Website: lowes
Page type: billing-address
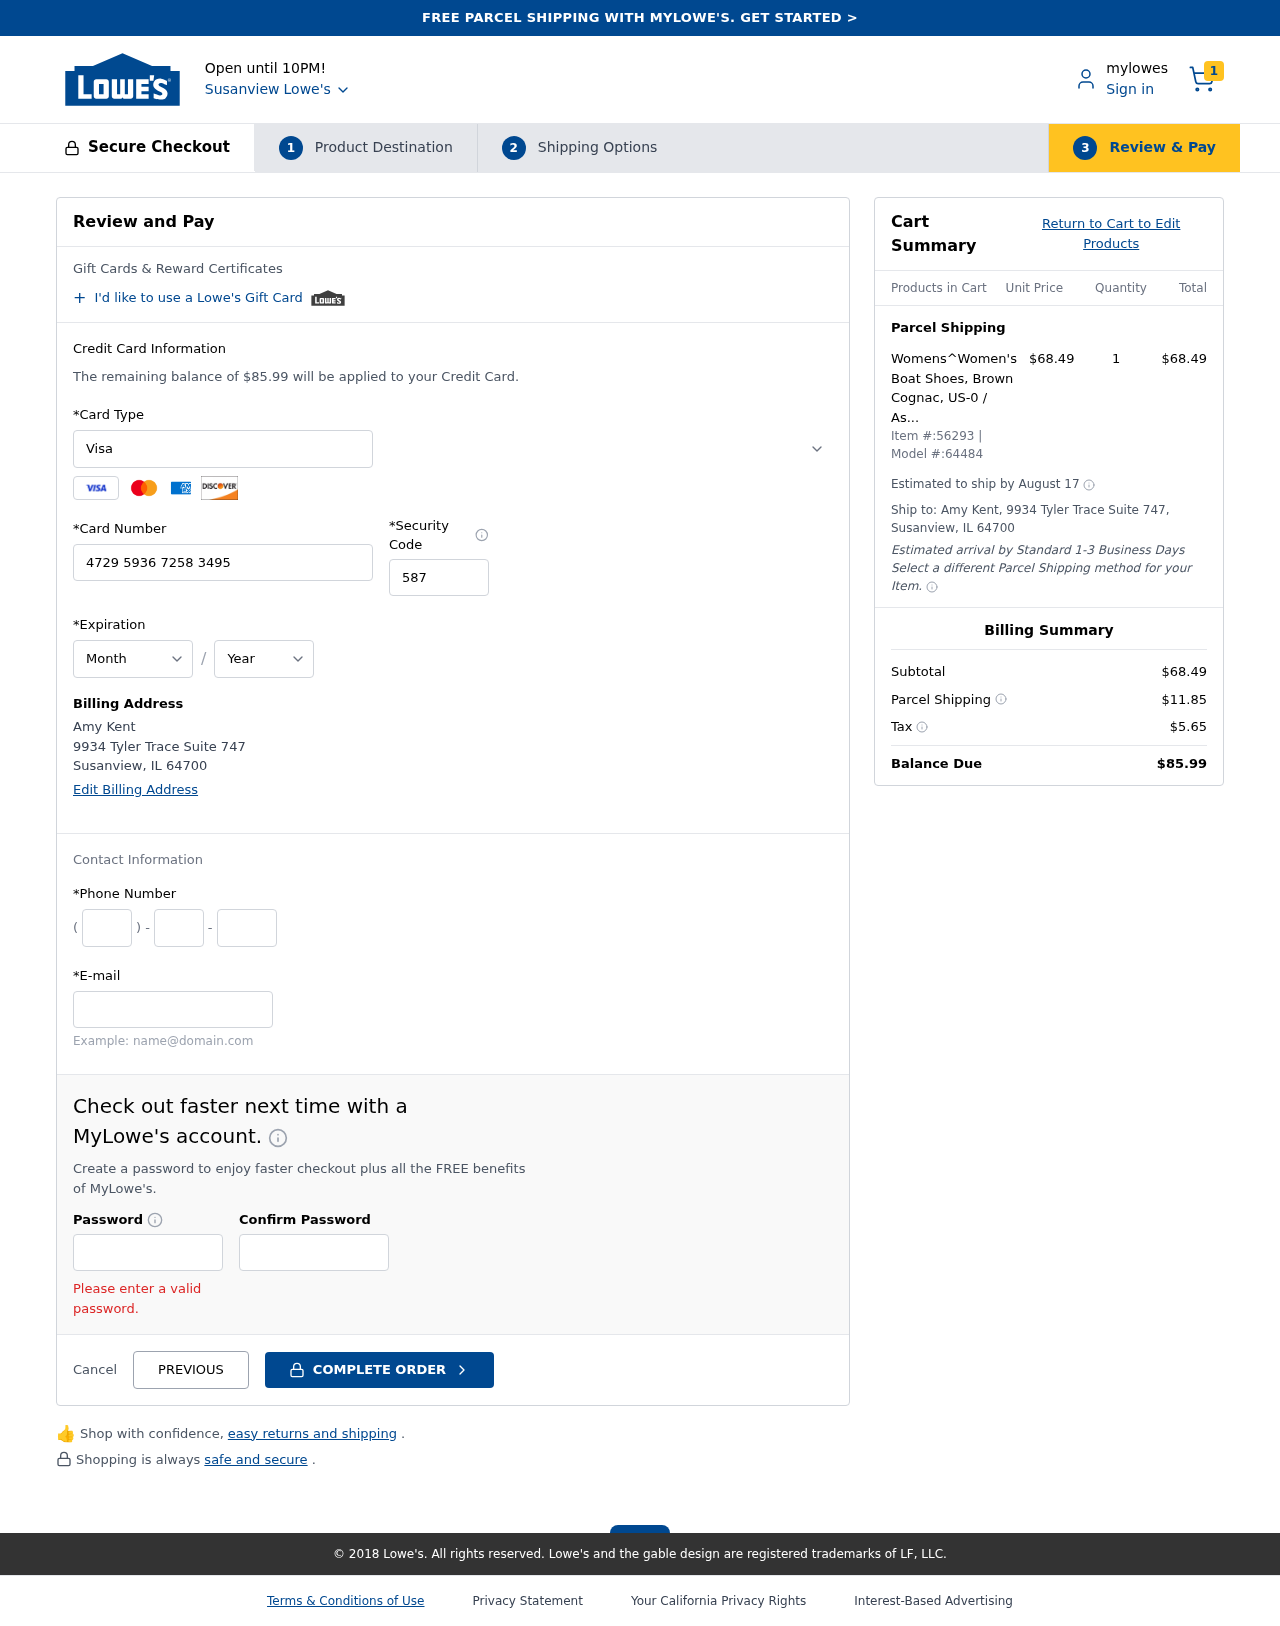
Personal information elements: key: PII_CARD_CVV
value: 587
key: PII_CARD_EXPIRY_MONTH
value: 04
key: PII_CARD_EXPIRY_YEAR
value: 26
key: PII_CARD_NUMBER
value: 4729 5936 7258 3495
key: PII_CARD_TYPE
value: Visa
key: PII_CITY
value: Susanview
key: PII_CITY_STATE_ZIP
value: Susanview, IL 64700
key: PII_EMAIL
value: amy.kent@gmail.com
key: PII_FULLNAME
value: Amy Kent
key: PII_PHONE_AREA
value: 499
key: PII_PHONE_PREFIX
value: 346
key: PII_PHONE_SUFFIX
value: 1978
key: PII_STREET
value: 9934 Tyler Trace Suite 747
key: PII_FULLNAME2
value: Amy Kent
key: PII_STATE_ABBR
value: IL
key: PII_POSTCODE
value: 64700
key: PII_POSTCODE_FULL
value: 64700
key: PII_CITY_STATE
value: Susanview, IL
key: PII_POSTCODE_NUMERIC
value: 64700
Product elements: key: PRODUCT1_NAME
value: Womens^Women's Boat Shoes, Brown Cognac, US-0 / Asia Size s
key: PRODUCT1_PRICE
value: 68.49
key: PRODUCT1_QUANTITY
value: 1
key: PRODUCT_ITEM_NUMBER
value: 56293
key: PRODUCT_MODEL_NUMBER
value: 64484
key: PRODUCT1_LINE_TOTAL
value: $68.49
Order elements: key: ORDER_NUM_ITEMS
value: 1
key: ORDER_TOTAL
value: $85.99
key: ORDER_SHIPPING_DATE
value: August 17
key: ORDER_SUBTOTAL
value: $68.49
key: ORDER_SHIPPING_COST
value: $11.85
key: ORDER_TAX
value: $5.65